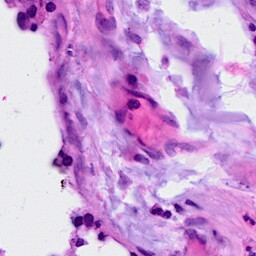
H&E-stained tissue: Breast